Interaction volume radius: 10 \u00c5
Interaction volume height: 15 \u00c5
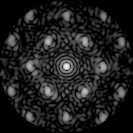
Disorder parameter: 0.3735